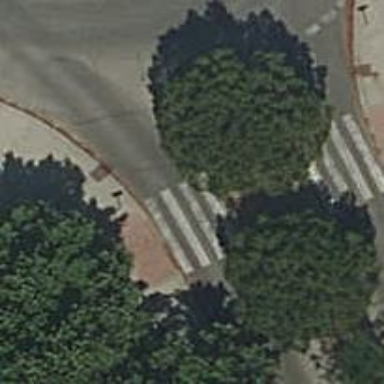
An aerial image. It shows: Uncontrolled crossing on the road.